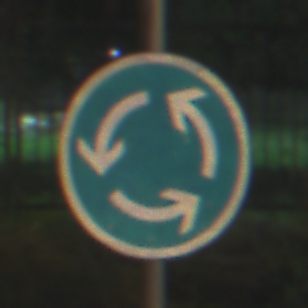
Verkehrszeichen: Kreisverkehr
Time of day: Night
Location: Outdoor (Suburban)
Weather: PartlyCloudy
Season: NotSpecified
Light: Artificial